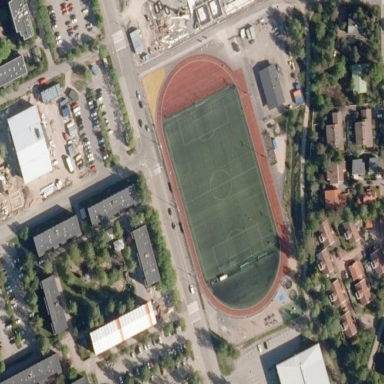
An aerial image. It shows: Athletics sports center located at leisure land.